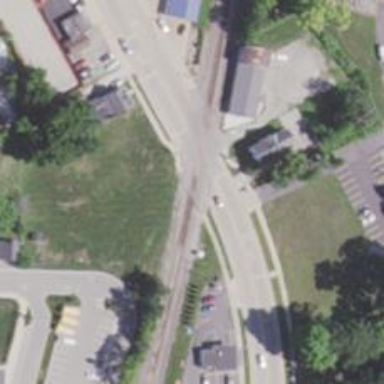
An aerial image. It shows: Railway crossing.